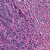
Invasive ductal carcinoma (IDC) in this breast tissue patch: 1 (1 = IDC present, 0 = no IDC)